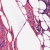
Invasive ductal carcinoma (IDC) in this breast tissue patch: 0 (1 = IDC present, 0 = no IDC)